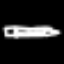
Label: pencil